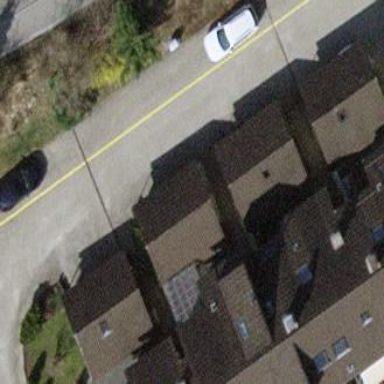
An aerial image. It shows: Group of garages.